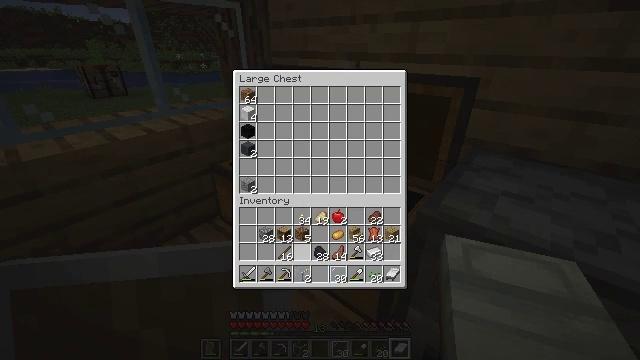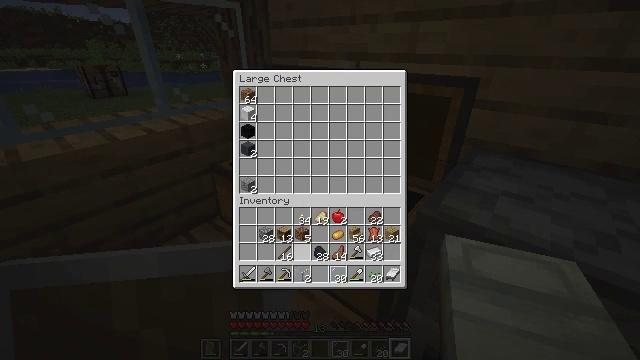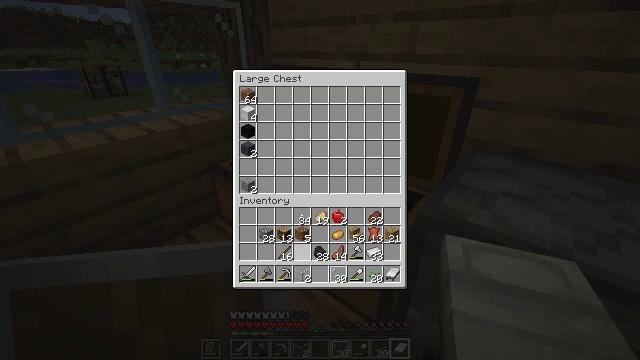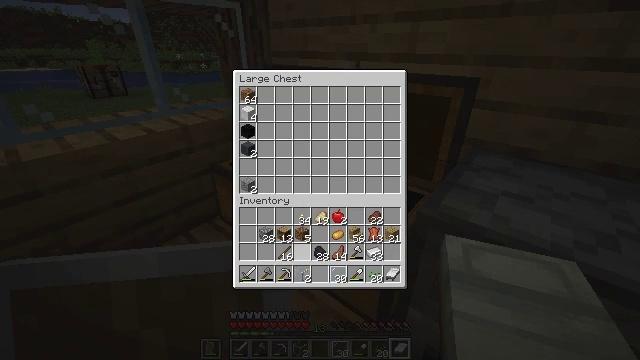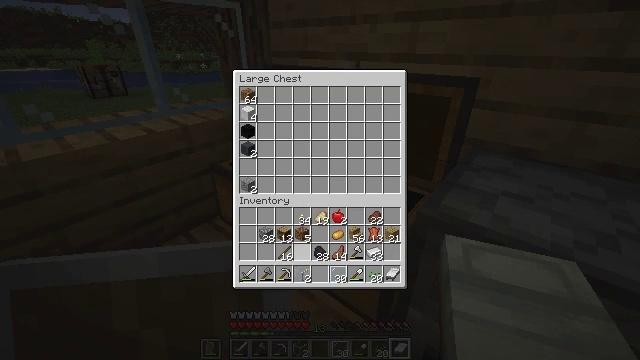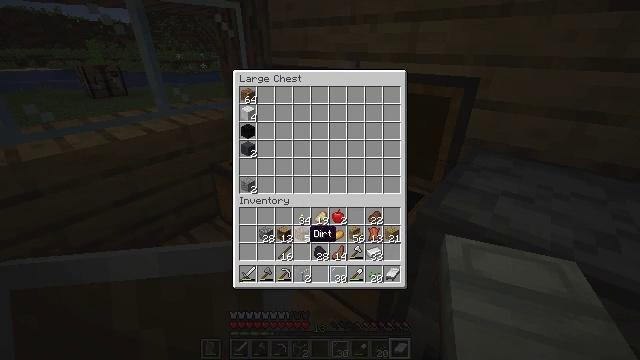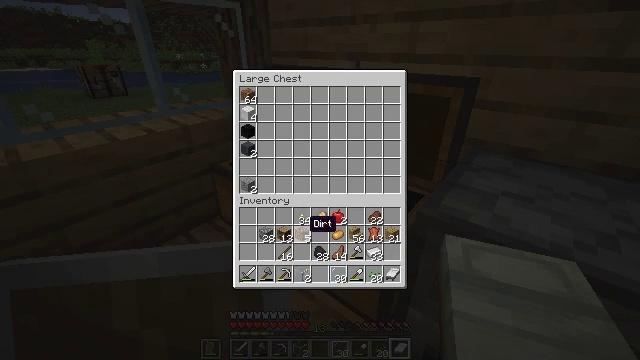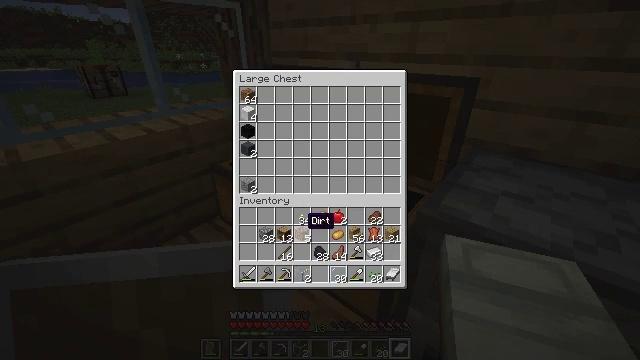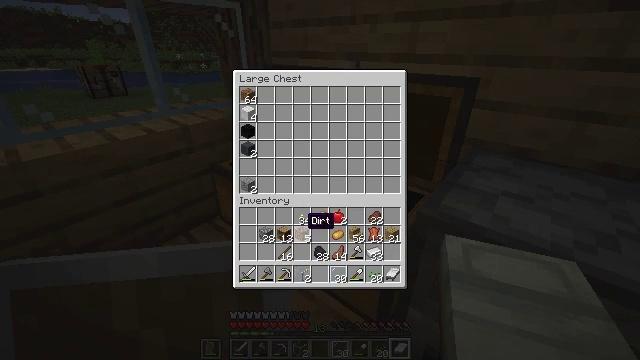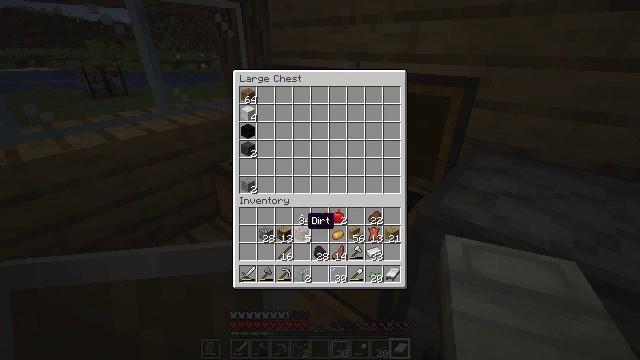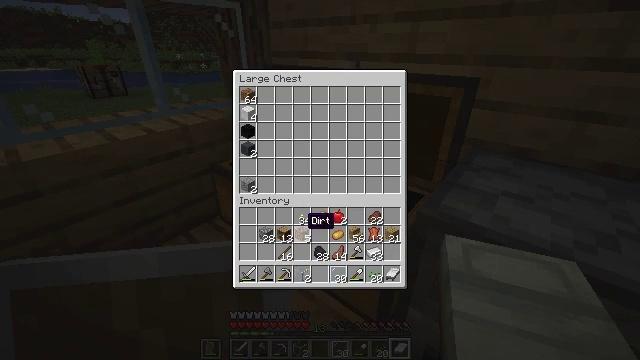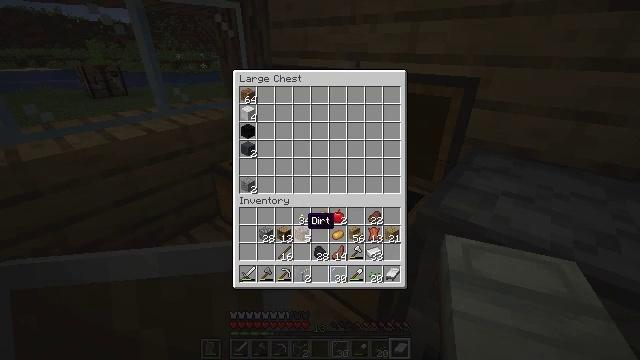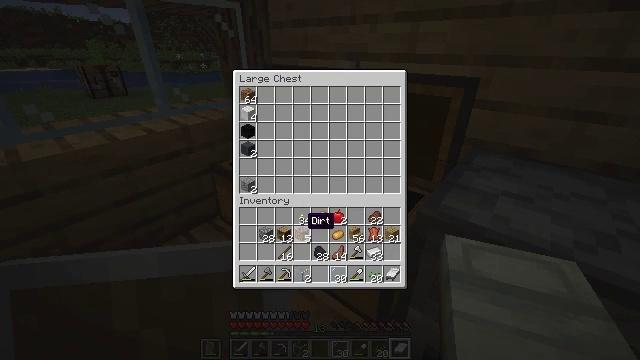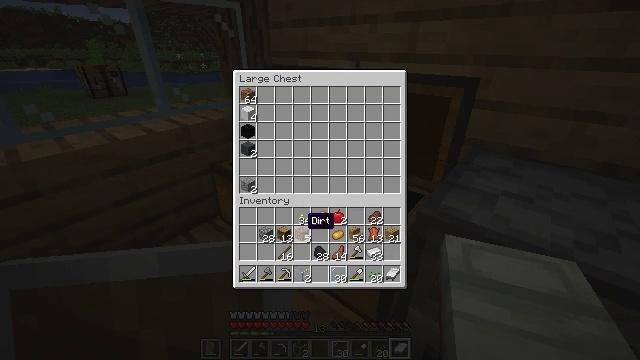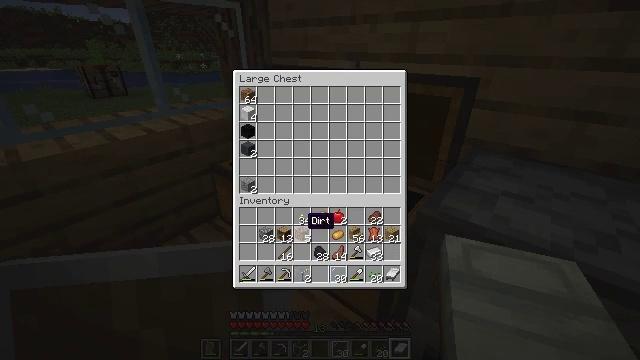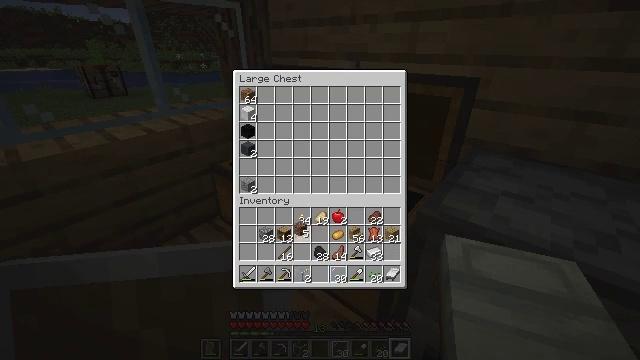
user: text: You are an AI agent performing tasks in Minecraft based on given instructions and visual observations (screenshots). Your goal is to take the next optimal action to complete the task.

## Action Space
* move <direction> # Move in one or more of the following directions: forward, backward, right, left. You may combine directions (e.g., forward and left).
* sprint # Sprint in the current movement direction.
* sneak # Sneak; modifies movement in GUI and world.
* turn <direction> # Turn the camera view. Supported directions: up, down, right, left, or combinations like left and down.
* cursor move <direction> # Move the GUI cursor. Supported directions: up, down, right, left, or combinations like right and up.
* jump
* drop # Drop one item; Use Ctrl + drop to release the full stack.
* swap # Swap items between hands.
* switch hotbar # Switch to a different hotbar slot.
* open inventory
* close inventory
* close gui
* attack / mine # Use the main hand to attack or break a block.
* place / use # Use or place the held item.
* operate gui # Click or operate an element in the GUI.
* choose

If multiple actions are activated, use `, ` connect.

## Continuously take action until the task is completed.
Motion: motion action
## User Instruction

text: Craft the iron hoe on the crafting table.
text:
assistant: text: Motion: no_op
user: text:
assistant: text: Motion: no_op
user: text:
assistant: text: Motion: no_op
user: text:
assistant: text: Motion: no_op
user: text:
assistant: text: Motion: cursor move up
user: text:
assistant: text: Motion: cursor move up
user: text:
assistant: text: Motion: no_op
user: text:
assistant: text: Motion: no_op
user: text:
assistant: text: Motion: no_op
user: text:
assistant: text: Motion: no_op
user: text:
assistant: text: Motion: no_op
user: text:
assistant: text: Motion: no_op
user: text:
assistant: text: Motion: no_op
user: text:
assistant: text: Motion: no_op
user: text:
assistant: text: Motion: operate gui
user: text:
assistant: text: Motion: operate gui
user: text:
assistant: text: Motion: no_op
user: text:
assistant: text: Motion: cursor move left and up
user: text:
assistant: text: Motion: cursor move left and up
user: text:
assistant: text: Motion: no_op
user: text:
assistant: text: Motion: no_op
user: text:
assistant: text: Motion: no_op
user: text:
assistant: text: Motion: no_op
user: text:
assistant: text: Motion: no_op
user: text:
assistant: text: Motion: cursor move left and up
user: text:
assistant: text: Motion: cursor move left and up
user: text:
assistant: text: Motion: cursor move left and up
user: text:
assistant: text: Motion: no_op
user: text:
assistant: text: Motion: no_op
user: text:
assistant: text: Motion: no_op